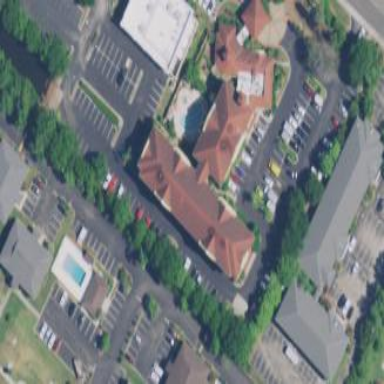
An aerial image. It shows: Hotel building.